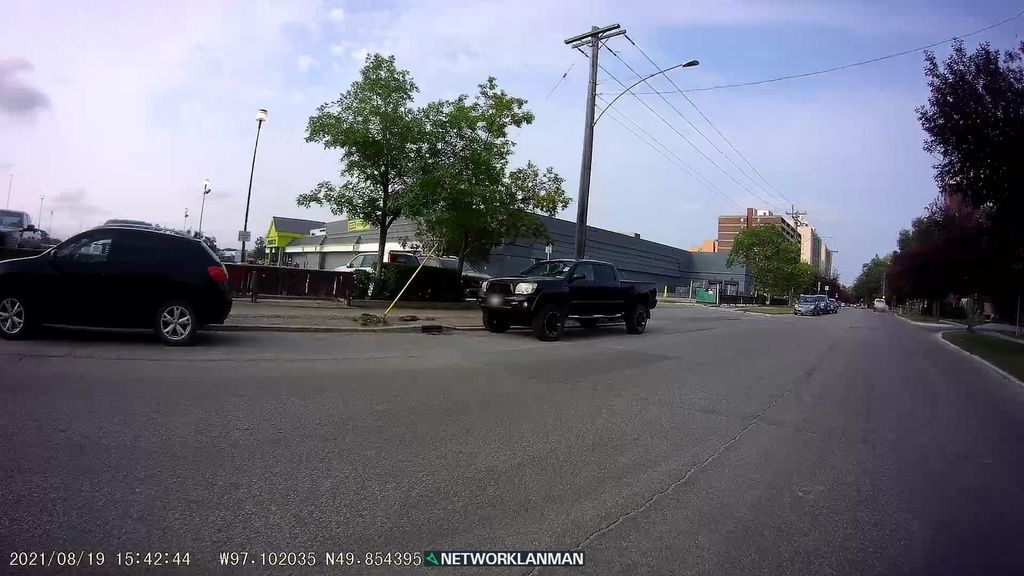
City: winnipeg